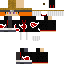
A male human skin with dark skin, wearing brown long hair dressed in a red hoodie and black pants, featuring a closed mouth.